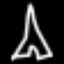
Label: The Eiffel Tower